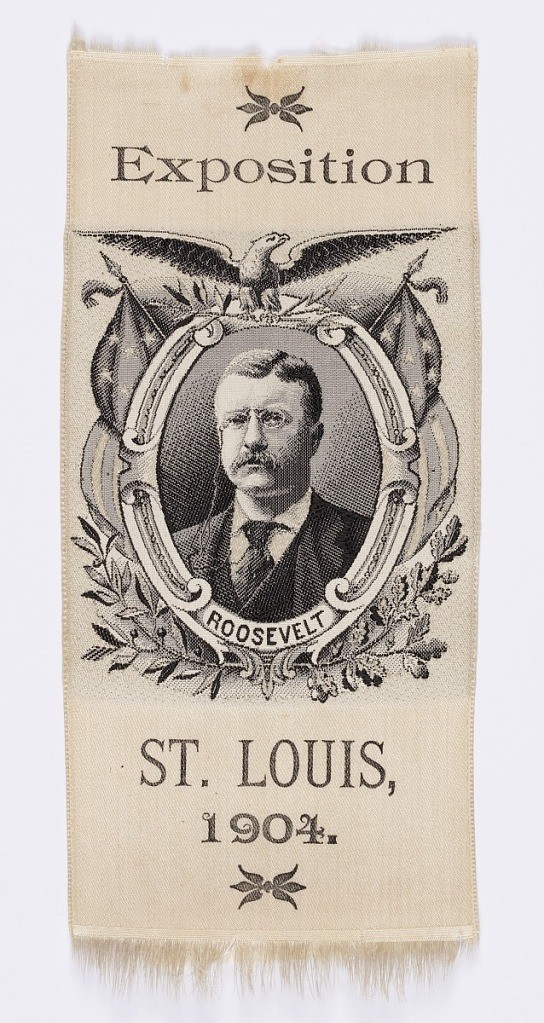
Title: Commemorative bookmark
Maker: Anderson Brothers Silk Company, Paterson, NJ, USA, founded ca. 1885
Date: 1904
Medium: silk Technique: jacquard woven
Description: Commemorative black and white bookmark of President Theodore Roosevelt made for the Louisiana Purchase Exposition, an international exposition celebrating the centennial of the Louisiana Purchase. Roosevelt is shown in a portrait medallion surmounted by an eagle. Inscription at top reads: "Exposition." At bottom is another inscription: "St. Louis 1904."